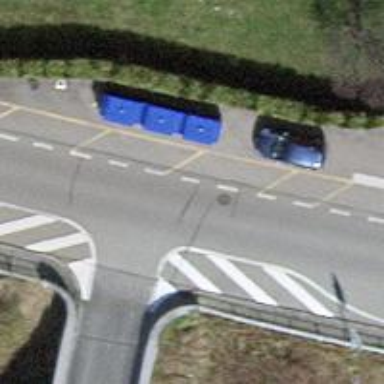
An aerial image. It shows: Unclassified road with chicane for traffic calming.